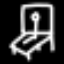
Label: chair